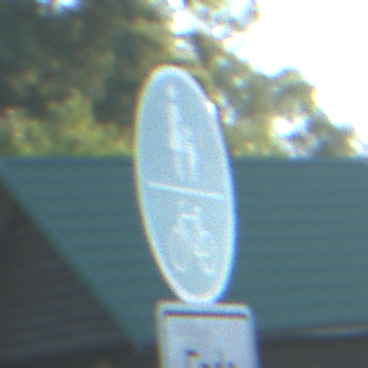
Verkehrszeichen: GemeinsamerGehUndRadweg
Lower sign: HinweisDurchVerbaleAngabe2
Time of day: MorningAfternoon
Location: Outdoor (Nature)
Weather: Clear
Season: NotSpecified
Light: Natural